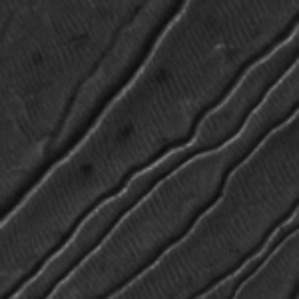
Label: frost